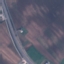
Land use / land cover: Highway